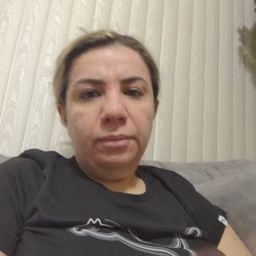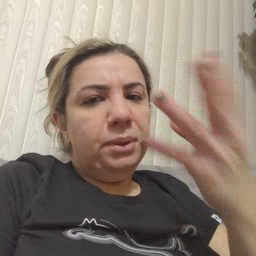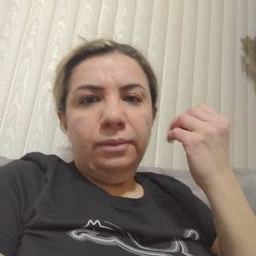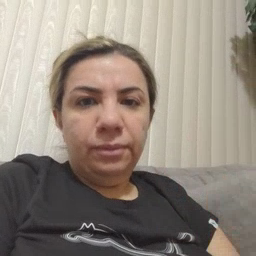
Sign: many